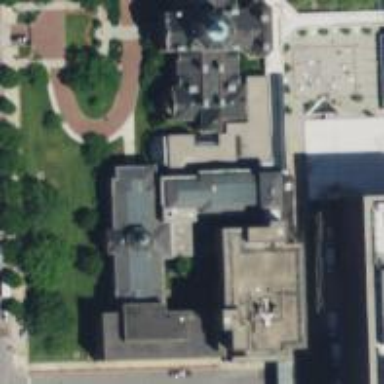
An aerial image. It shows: University building.